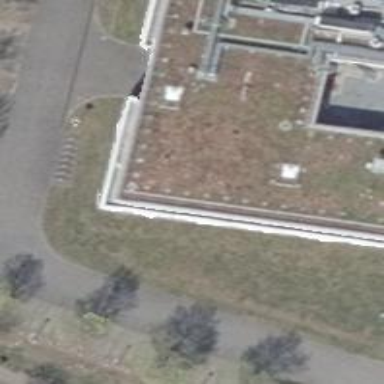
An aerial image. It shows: Library.